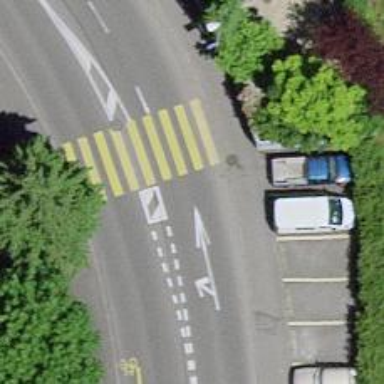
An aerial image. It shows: Uncontrolled zebra crossing on the road.